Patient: sex M, age 57
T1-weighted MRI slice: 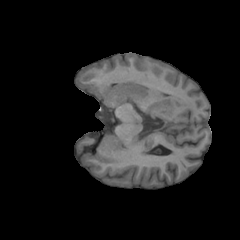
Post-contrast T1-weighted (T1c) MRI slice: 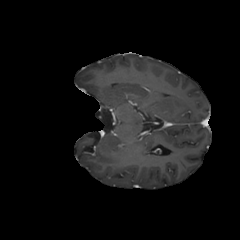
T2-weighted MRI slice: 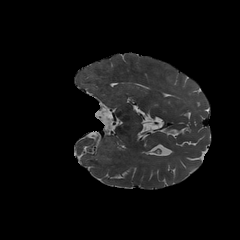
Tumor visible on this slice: no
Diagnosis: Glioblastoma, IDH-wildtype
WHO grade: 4